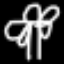
Label: palm tree